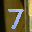
Label: 7